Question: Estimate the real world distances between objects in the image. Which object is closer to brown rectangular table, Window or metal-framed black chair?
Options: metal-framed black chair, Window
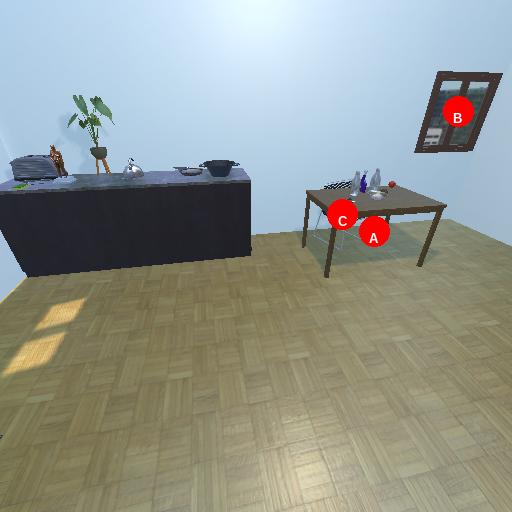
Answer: metal-framed black chair